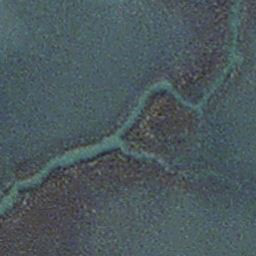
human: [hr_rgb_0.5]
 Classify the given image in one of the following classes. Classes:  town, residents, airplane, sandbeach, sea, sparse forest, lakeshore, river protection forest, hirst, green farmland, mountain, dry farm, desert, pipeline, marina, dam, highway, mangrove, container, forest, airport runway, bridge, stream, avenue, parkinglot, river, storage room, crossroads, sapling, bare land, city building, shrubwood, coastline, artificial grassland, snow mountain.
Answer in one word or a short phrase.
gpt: stream